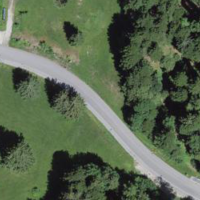
EUNIS habitat code: 44
Species observed at this site:
Cardamine heptaphylla